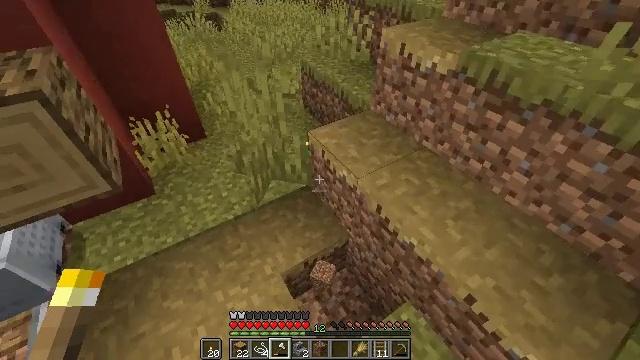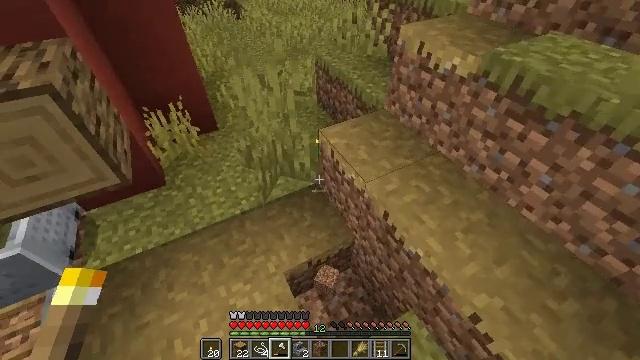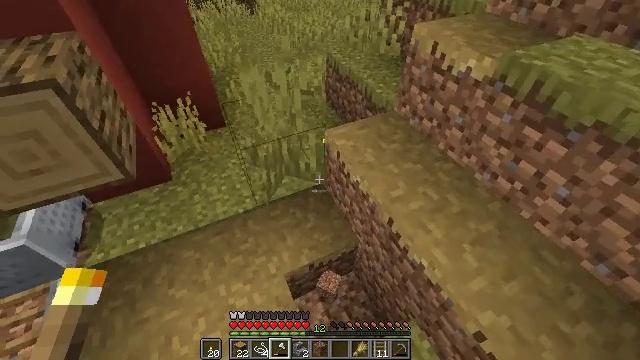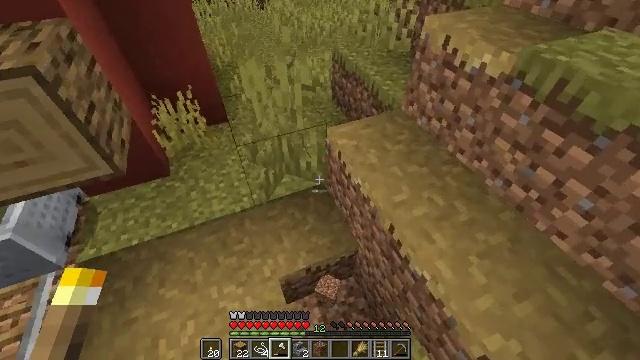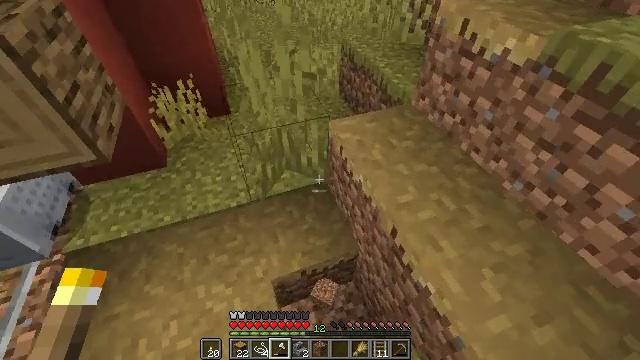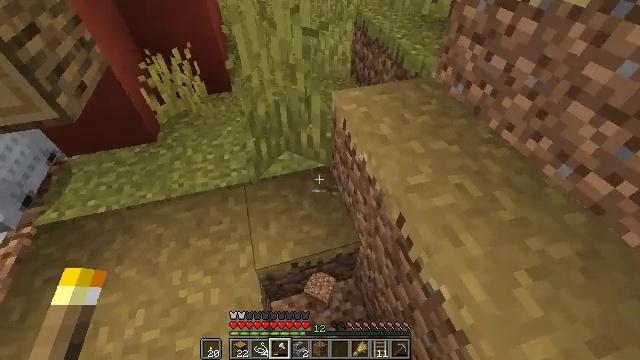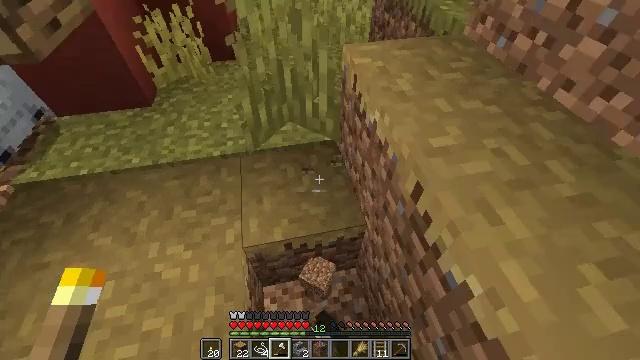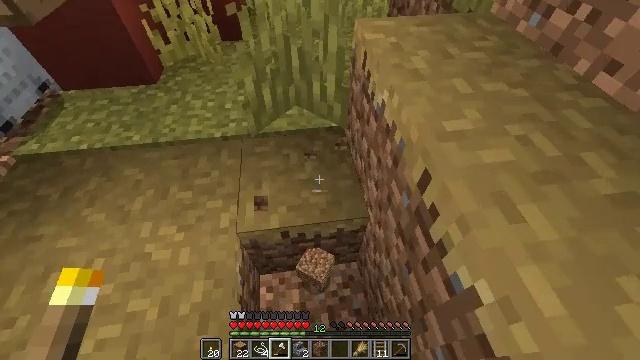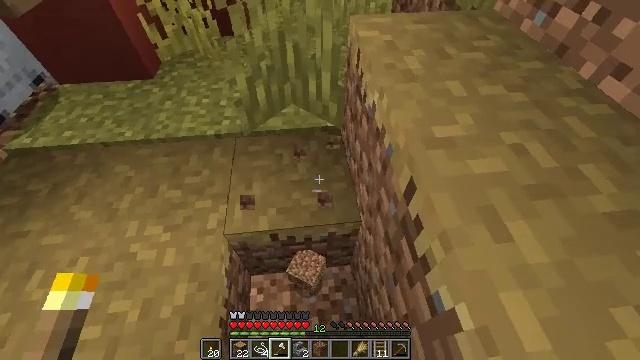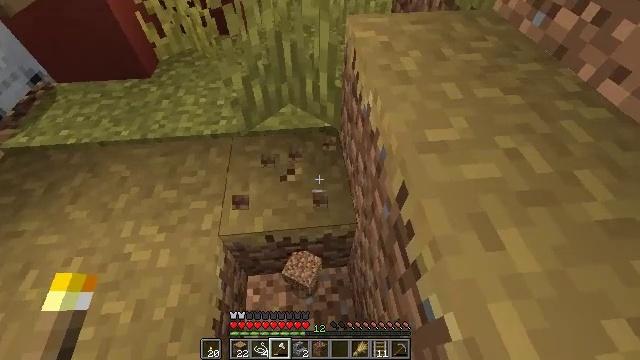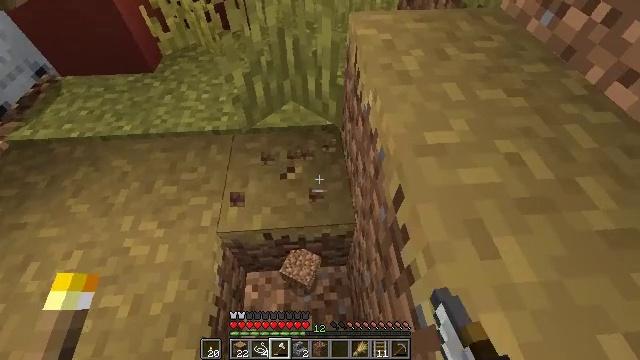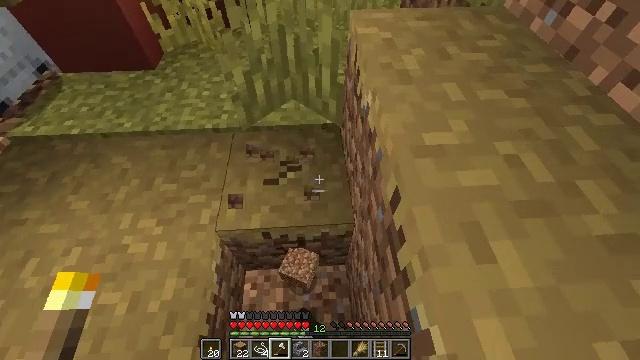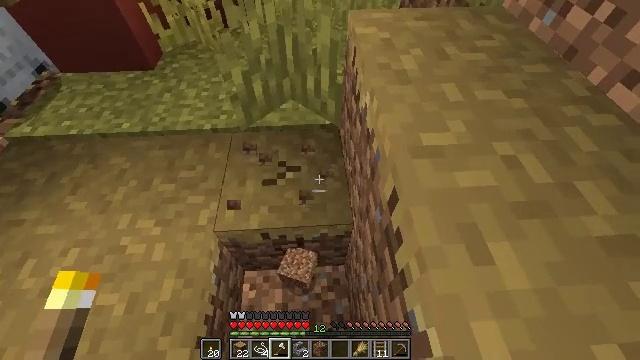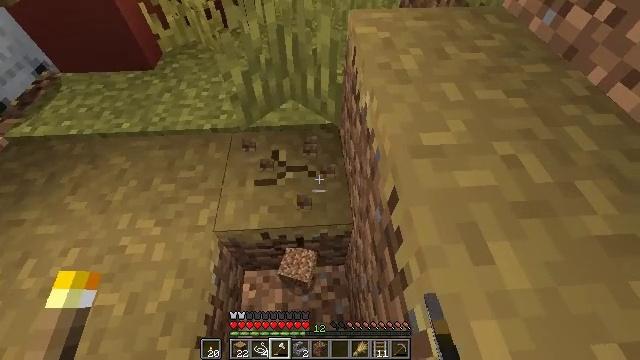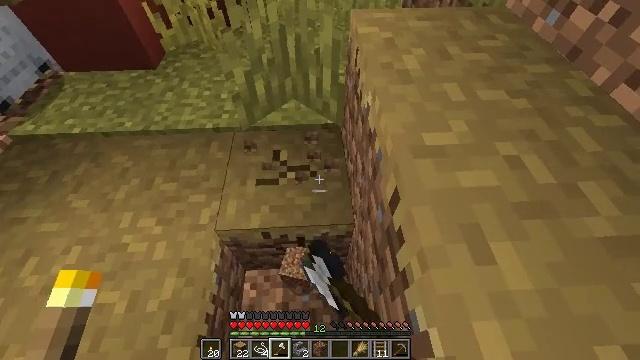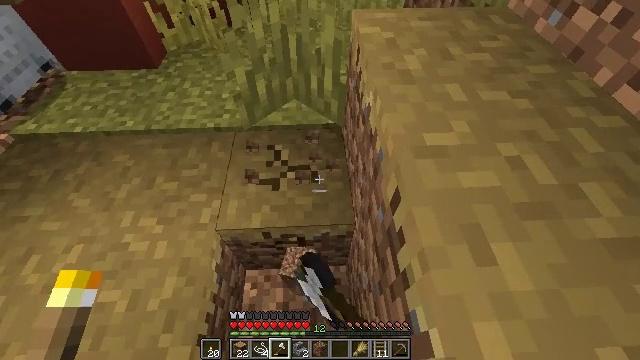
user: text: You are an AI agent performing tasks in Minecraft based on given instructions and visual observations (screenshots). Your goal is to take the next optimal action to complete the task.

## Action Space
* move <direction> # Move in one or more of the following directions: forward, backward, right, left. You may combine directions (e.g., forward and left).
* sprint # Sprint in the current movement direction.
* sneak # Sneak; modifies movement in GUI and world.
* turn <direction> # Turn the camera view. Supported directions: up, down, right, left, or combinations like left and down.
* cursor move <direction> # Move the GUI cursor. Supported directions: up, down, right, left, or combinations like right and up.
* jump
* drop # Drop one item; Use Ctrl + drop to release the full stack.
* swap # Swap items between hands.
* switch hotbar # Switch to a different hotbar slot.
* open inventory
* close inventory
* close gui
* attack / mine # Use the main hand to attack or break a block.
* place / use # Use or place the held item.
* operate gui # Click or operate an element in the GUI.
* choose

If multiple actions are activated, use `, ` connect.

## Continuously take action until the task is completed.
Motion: motion action
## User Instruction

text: Attack the grass path to restore it to dirt.
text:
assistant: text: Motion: move forward and move right, turn left and down
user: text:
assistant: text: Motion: move forward and move right, turn left
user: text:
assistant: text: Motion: move right, turn left
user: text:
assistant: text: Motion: turn left
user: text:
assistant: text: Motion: turn left, attack / mine
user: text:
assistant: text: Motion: turn left and down, attack / mine
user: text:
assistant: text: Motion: turn left and down, attack / mine
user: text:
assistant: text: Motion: turn left, attack / mine
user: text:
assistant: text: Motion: attack / mine
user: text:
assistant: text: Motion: turn left, attack / mine
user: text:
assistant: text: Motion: attack / mine
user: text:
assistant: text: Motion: attack / mine
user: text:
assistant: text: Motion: attack / mine
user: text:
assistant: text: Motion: attack / mine
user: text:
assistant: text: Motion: attack / mine
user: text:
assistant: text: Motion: attack / mine
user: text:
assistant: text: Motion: attack / mine
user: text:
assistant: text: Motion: attack / mine
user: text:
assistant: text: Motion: attack / mine
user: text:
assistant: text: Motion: attack / mine
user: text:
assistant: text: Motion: attack / mine
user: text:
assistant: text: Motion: attack / mine
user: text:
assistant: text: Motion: attack / mine
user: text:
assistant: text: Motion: attack / mine
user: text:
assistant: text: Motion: attack / mine
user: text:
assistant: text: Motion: attack / mine
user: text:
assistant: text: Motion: attack / mine
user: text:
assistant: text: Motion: attack / mine
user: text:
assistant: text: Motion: attack / mine
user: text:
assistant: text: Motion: attack / mine